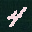
Label: 4